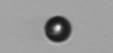
Label: bead